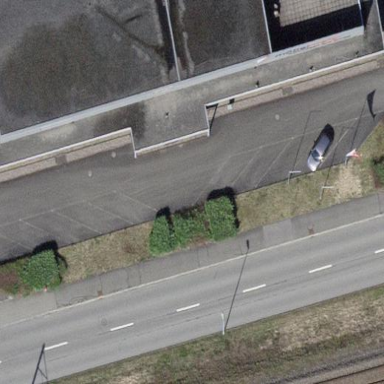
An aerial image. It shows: Parking area with surface.